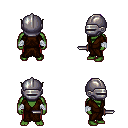
a pixel art fantasy rpg character, male body template, orc, green skin, brown robe, red pants, purple short mohawk hairstyle, metal helm, white cloth bandages, dagger, four views (front, back, left, right), 2x2 character sprite sheet, small pixel art, hard edges, no anti-aliasing